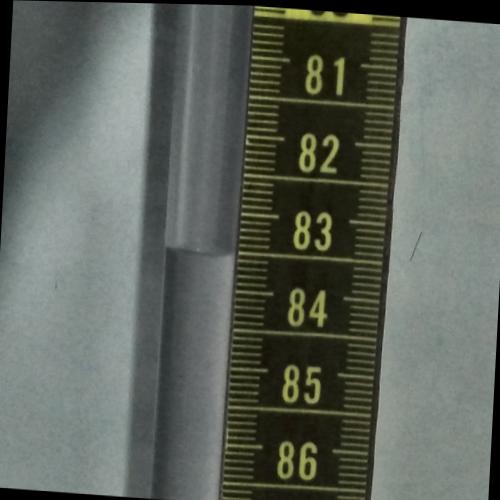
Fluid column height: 83.5 cm